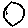
Label: moon